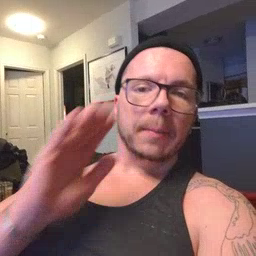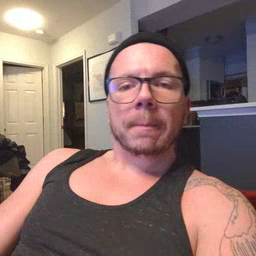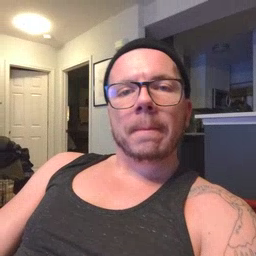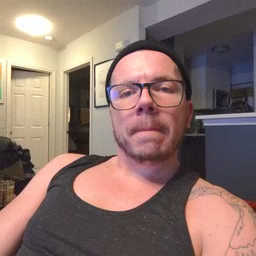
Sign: puppy